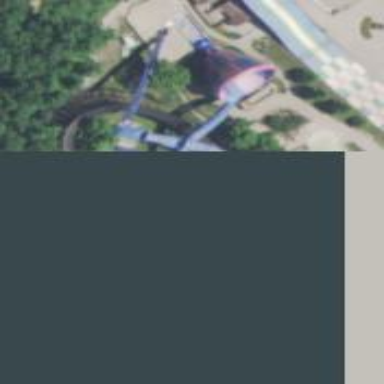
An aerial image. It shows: Water slide attraction.